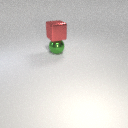
large green metal sphere below large red metal cube